Field crop: tomato
Growth stage: 1
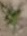
Species: solanum